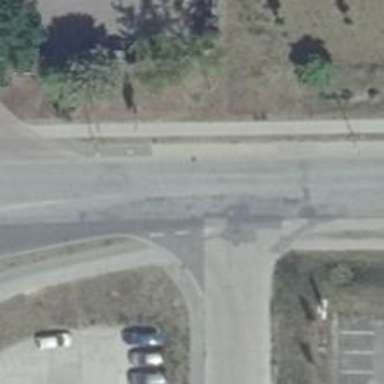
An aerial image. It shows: Secondary road.